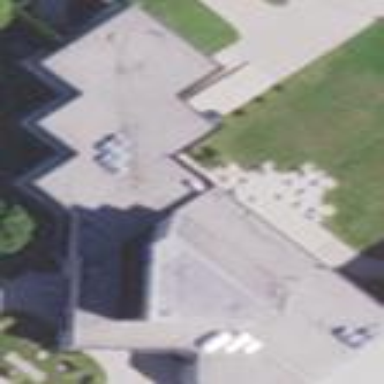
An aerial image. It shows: Office building.